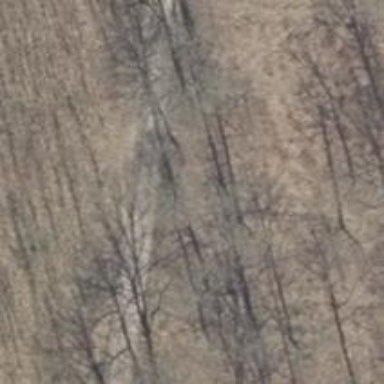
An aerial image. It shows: Dirt track road with grade3 tracktype.